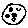
Label: moon